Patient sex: F
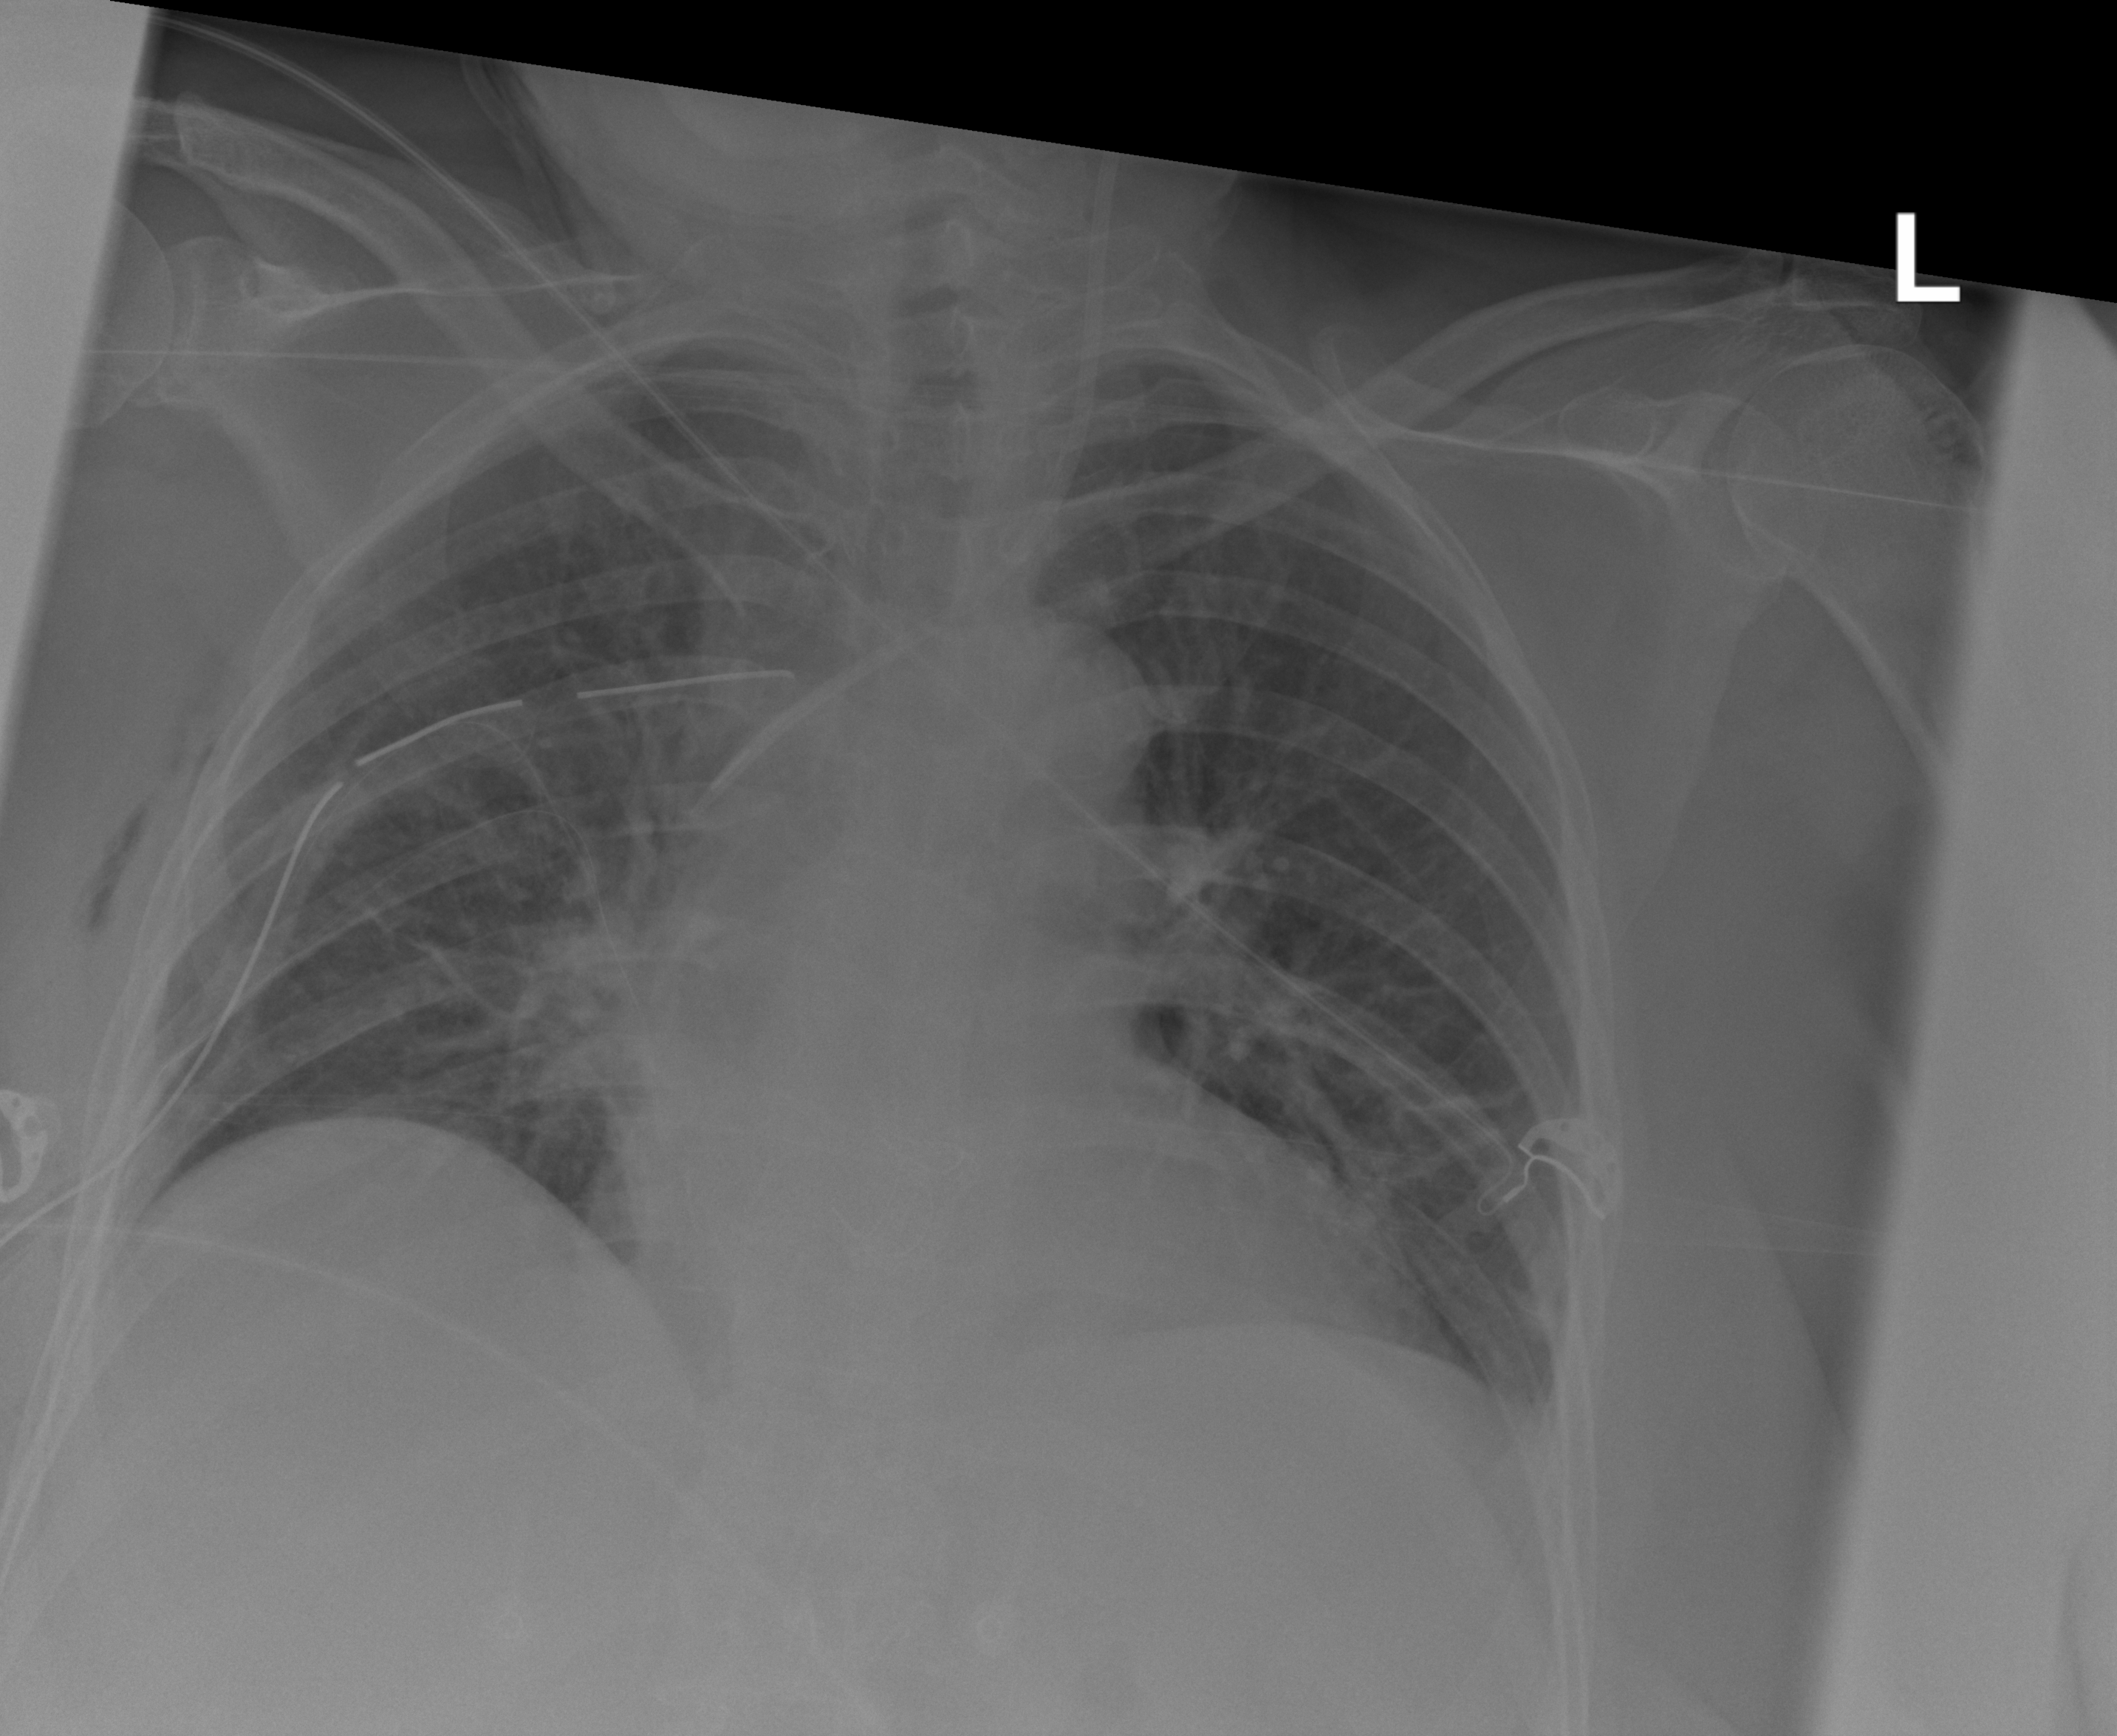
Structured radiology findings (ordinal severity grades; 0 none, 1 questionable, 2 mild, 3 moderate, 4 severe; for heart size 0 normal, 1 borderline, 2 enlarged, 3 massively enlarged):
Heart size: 1
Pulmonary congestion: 0
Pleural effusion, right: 0
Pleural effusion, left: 2
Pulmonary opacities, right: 0
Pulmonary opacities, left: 0
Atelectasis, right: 2
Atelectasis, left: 2